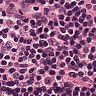
Metastatic tissue present: no